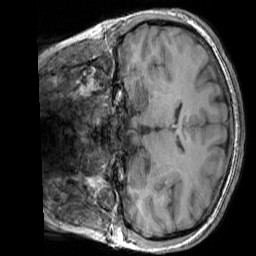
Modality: T1w
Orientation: coronal
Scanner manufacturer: siemens
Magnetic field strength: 3 T
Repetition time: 1.83 s
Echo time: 0.00303 s